Question: ## Moving a ball with constant velocity
I tried to make a box of balls where the balls move with constant velocity. The shouldn't slow down when they collide with each other. I think I have set all properties right but it didn't work and after 30s all of the balls stopped to move.
The box is set like this:
'''
self.physicsBody = SKPhysicsBody(edgeLoopFromRect: self.frame)
self.physicsBody.dynamic = false
self.physicsBody.restitution = 1
self.physicsBody.friction = 0
'''
The balls are set like this:

Is this a bug of the physics engine or am I missing something?
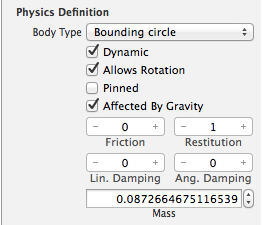
Answer: If you want them to have a constant velocity all the time, no change at all, you're going to have to set their velocity to a fixed-length vector in SKScene update. Physics engines aren't designed to adhere strictly to the conservation of energy law ... or one could argue that some energy is dissipated through heating the device. ;)
General principle for keeping the same direction but adjusting vector length/speed to a fixed value (pseudo-code):
'''
CGPoint velocity = somePhysicsBody.velocity;
velocity = normalized(velocity);
velocity = multiply(velocity, desiredSpeed);
somePhysicsBody.velocity = velocity;
'''